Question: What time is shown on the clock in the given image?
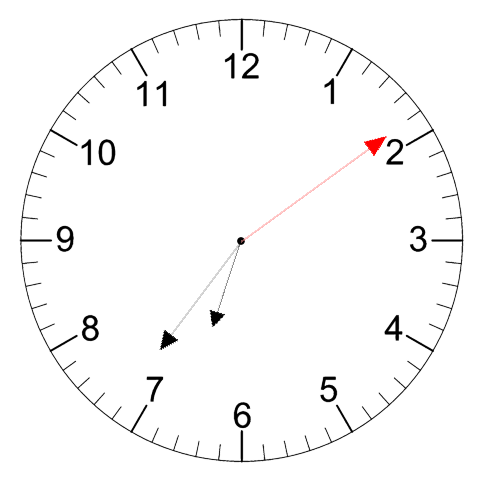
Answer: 06:36:09